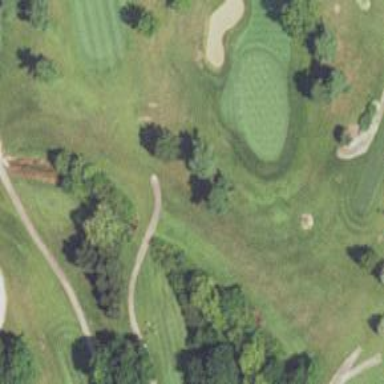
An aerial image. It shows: Service road on bridge designed for golf cartpath.